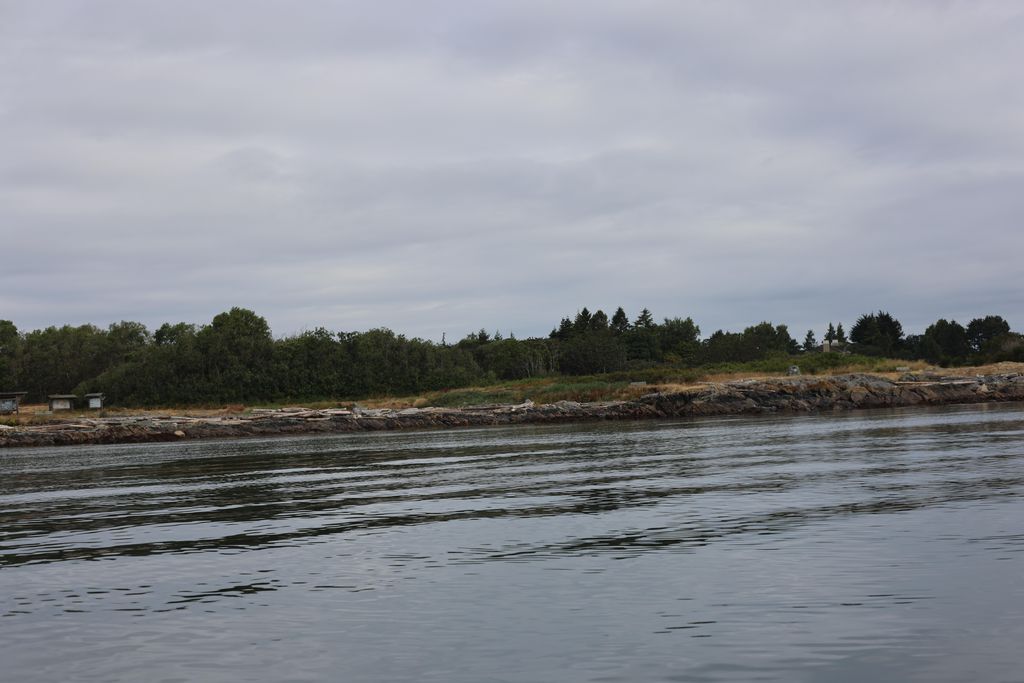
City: victoria